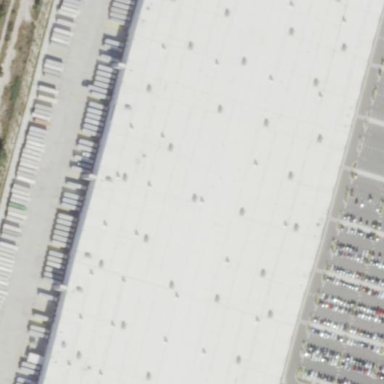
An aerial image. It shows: Warehouse building.